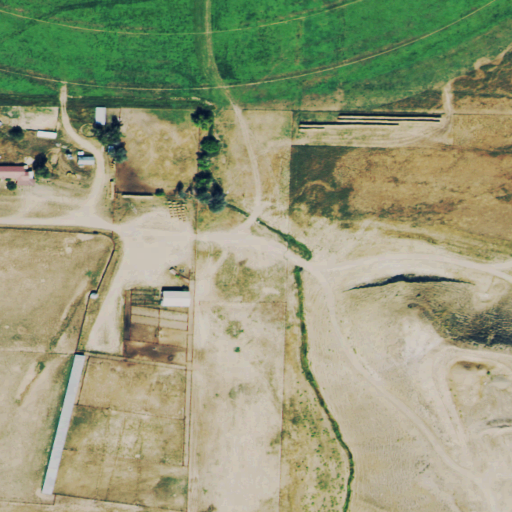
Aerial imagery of valley in Colorado named Gledhill Draw containing shrub, pasture, grassland, and open development